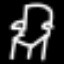
Label: chair